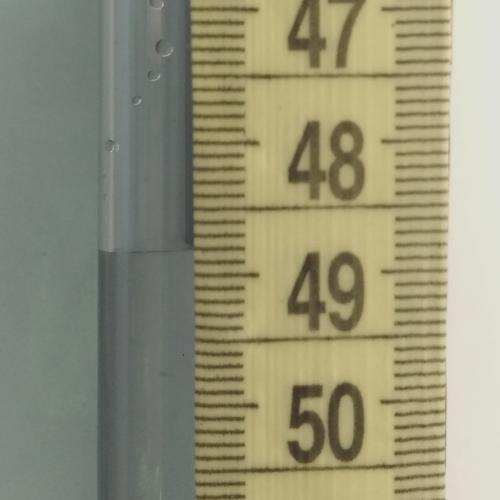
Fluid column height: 48.8 cm